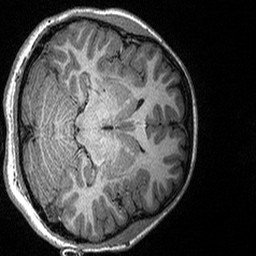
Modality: T1w
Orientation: axial
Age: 19
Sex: female
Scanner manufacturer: siemens
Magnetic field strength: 3 T
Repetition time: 2.3 s
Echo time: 0.00298 s